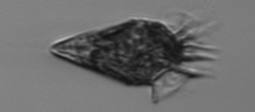
Label: Strombidium_wulffi